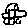
Label: car